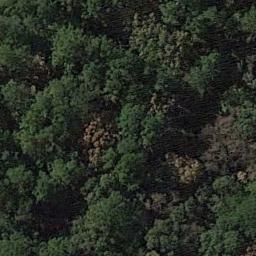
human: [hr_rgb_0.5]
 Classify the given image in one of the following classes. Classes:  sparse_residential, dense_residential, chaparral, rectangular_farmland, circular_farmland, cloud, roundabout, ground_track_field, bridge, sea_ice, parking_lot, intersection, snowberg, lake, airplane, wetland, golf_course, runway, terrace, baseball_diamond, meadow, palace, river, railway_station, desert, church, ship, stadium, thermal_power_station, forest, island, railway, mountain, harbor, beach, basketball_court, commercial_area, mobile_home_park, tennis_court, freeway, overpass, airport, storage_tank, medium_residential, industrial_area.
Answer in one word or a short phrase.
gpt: forest